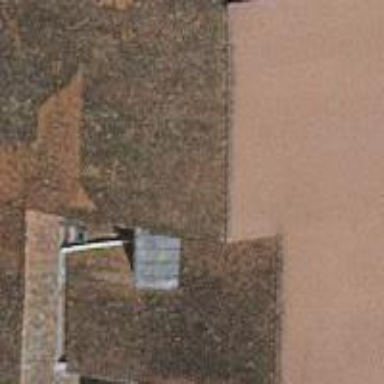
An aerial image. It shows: Gabled roof farm building.